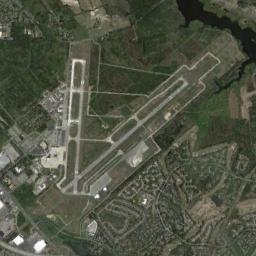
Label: airport